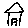
Label: house